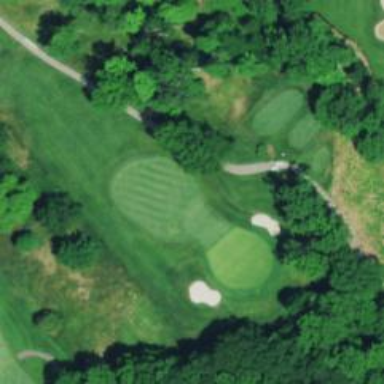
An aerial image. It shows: Service road used as golf cart path.